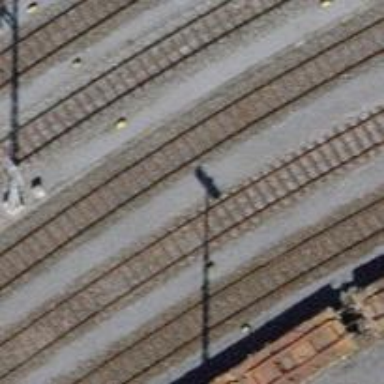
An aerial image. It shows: Railway yard with one track.